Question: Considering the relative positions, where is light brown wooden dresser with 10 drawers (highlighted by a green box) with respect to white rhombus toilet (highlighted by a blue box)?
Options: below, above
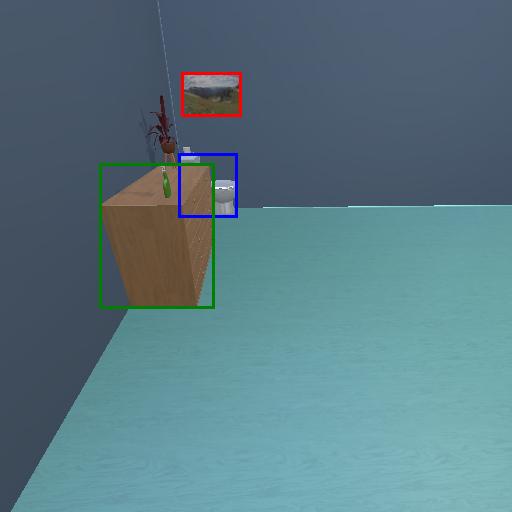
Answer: below